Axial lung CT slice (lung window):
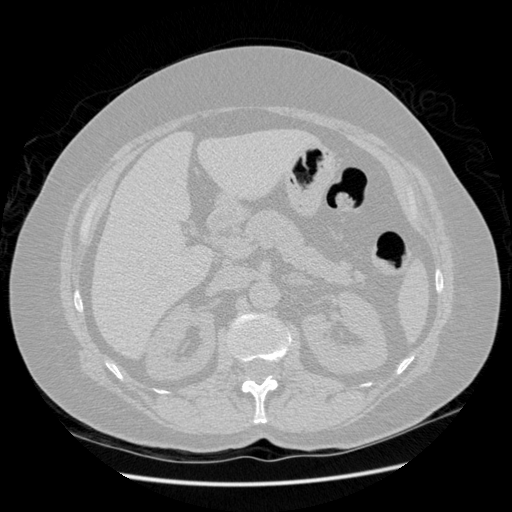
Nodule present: no